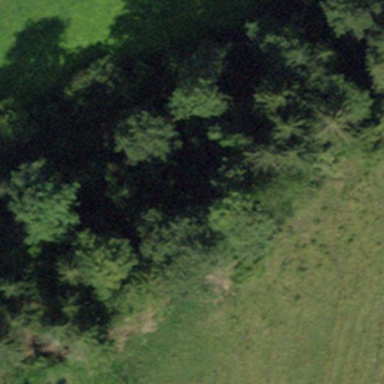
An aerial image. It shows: Forest area.